Question: I'm building an iOS messenger app using Swift, Firebase and Nodejs.
My Goal:
Whenever a user sends a message and writes message data (such as senderId, receiverId, messageText) into a Firebase database inside node (/messages/{pushId}/), I want to make a message count increment by 1 using a transaction method that Firebase provides and display a notification to a receiver user.
Progress I've made so far and Problem I'm facing:
I've successfully increment message count (totalCount) using transaction method but I can't get value inside transaction result (Here's image of functions log )

I want to get "value_: 1"( this is the incremented message count) inside snapshot and put it to a badge parameter.
'''
exports.observeMessages = functions.database.ref('/messages/{pushId}/')
.onCreate((snapshot, context) => {
const fromId = snapshot.val().fromId;
const toId = snapshot.val().toId;
const messageText = snapshot.val().messageText;
console.log('User: ', fromId, 'is sending to', toId);
return admin.database().ref('/users/' + toId).once('value').then((snap) => {
return snap.val();
}).then((recipientId) => {
return admin.database().ref('/users/' + fromId).once('value').then((snaps) => {
return snaps.val();
}).then((senderId) => {
return admin.database().ref('/user-messages/' + toId + '/totalCount').transaction((current) => {
return (current || 0) + 1
}).then((readCount) => {
console.log('check readCount:', readCount);
var message = {
data: {
fromId: fromId,
badge: //I want to display the message count here
},
apns: {
payload: {
aps: {
alert: {
title: 'You got a message from ' + senderId.username,
body: messageText
},
"content-available": 1
}
}
},
token: recipientId.fcmToken
};
return admin.messaging().send(message)
}).then((response) => {
console.log('Successfully sent message:', response);
return response;
})
.catch((error) => {
console.log('Error sending message:', error);
//throw new error('Error sending message:', error);
})
})
})
})
'''
Does anyone know how to do this?
Thanks in advance.
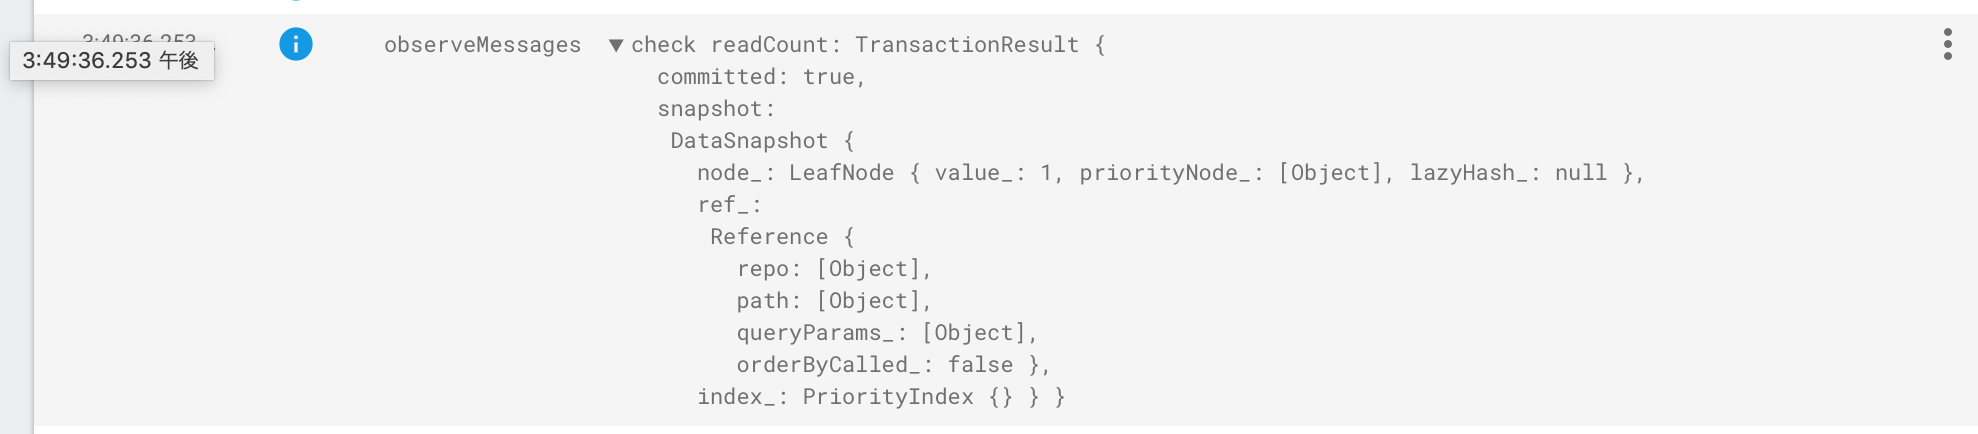
Answer: The API documentation for <URL> suggests that the promise from the transaction will receive an object with a property 'snapshot' with the snapshot of the data that was written at the location of the transaction. So:
'''
admin.database.ref("path/to/count")
.transaction(current => {
// do what you want with the value
})
.then(result => {
const count = result.snapshot.val(); // the value of the count written
})
'''